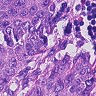
Metastatic tissue present: yes